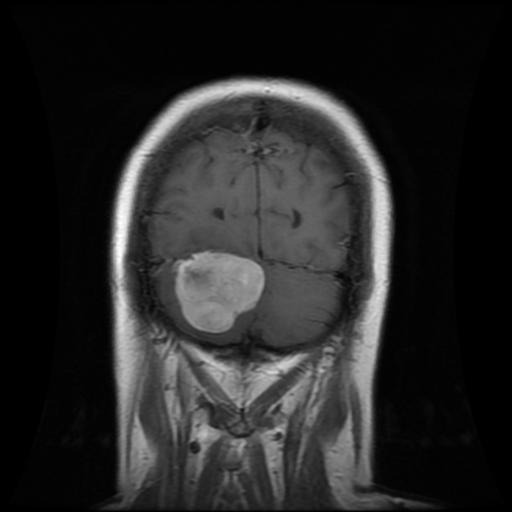
Label: meningioma